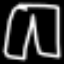
Label: pants